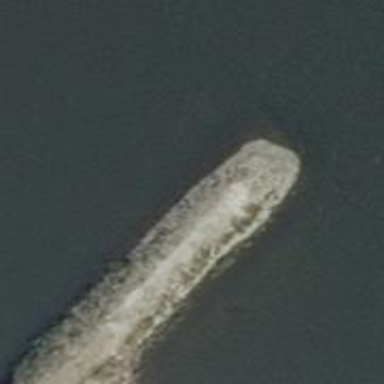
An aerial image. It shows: Breakwater structure.